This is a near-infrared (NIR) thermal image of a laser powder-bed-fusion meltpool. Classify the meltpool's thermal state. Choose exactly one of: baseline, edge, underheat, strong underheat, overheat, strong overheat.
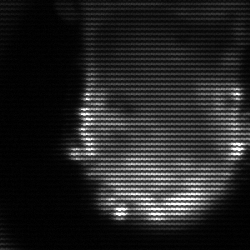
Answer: baseline